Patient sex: M
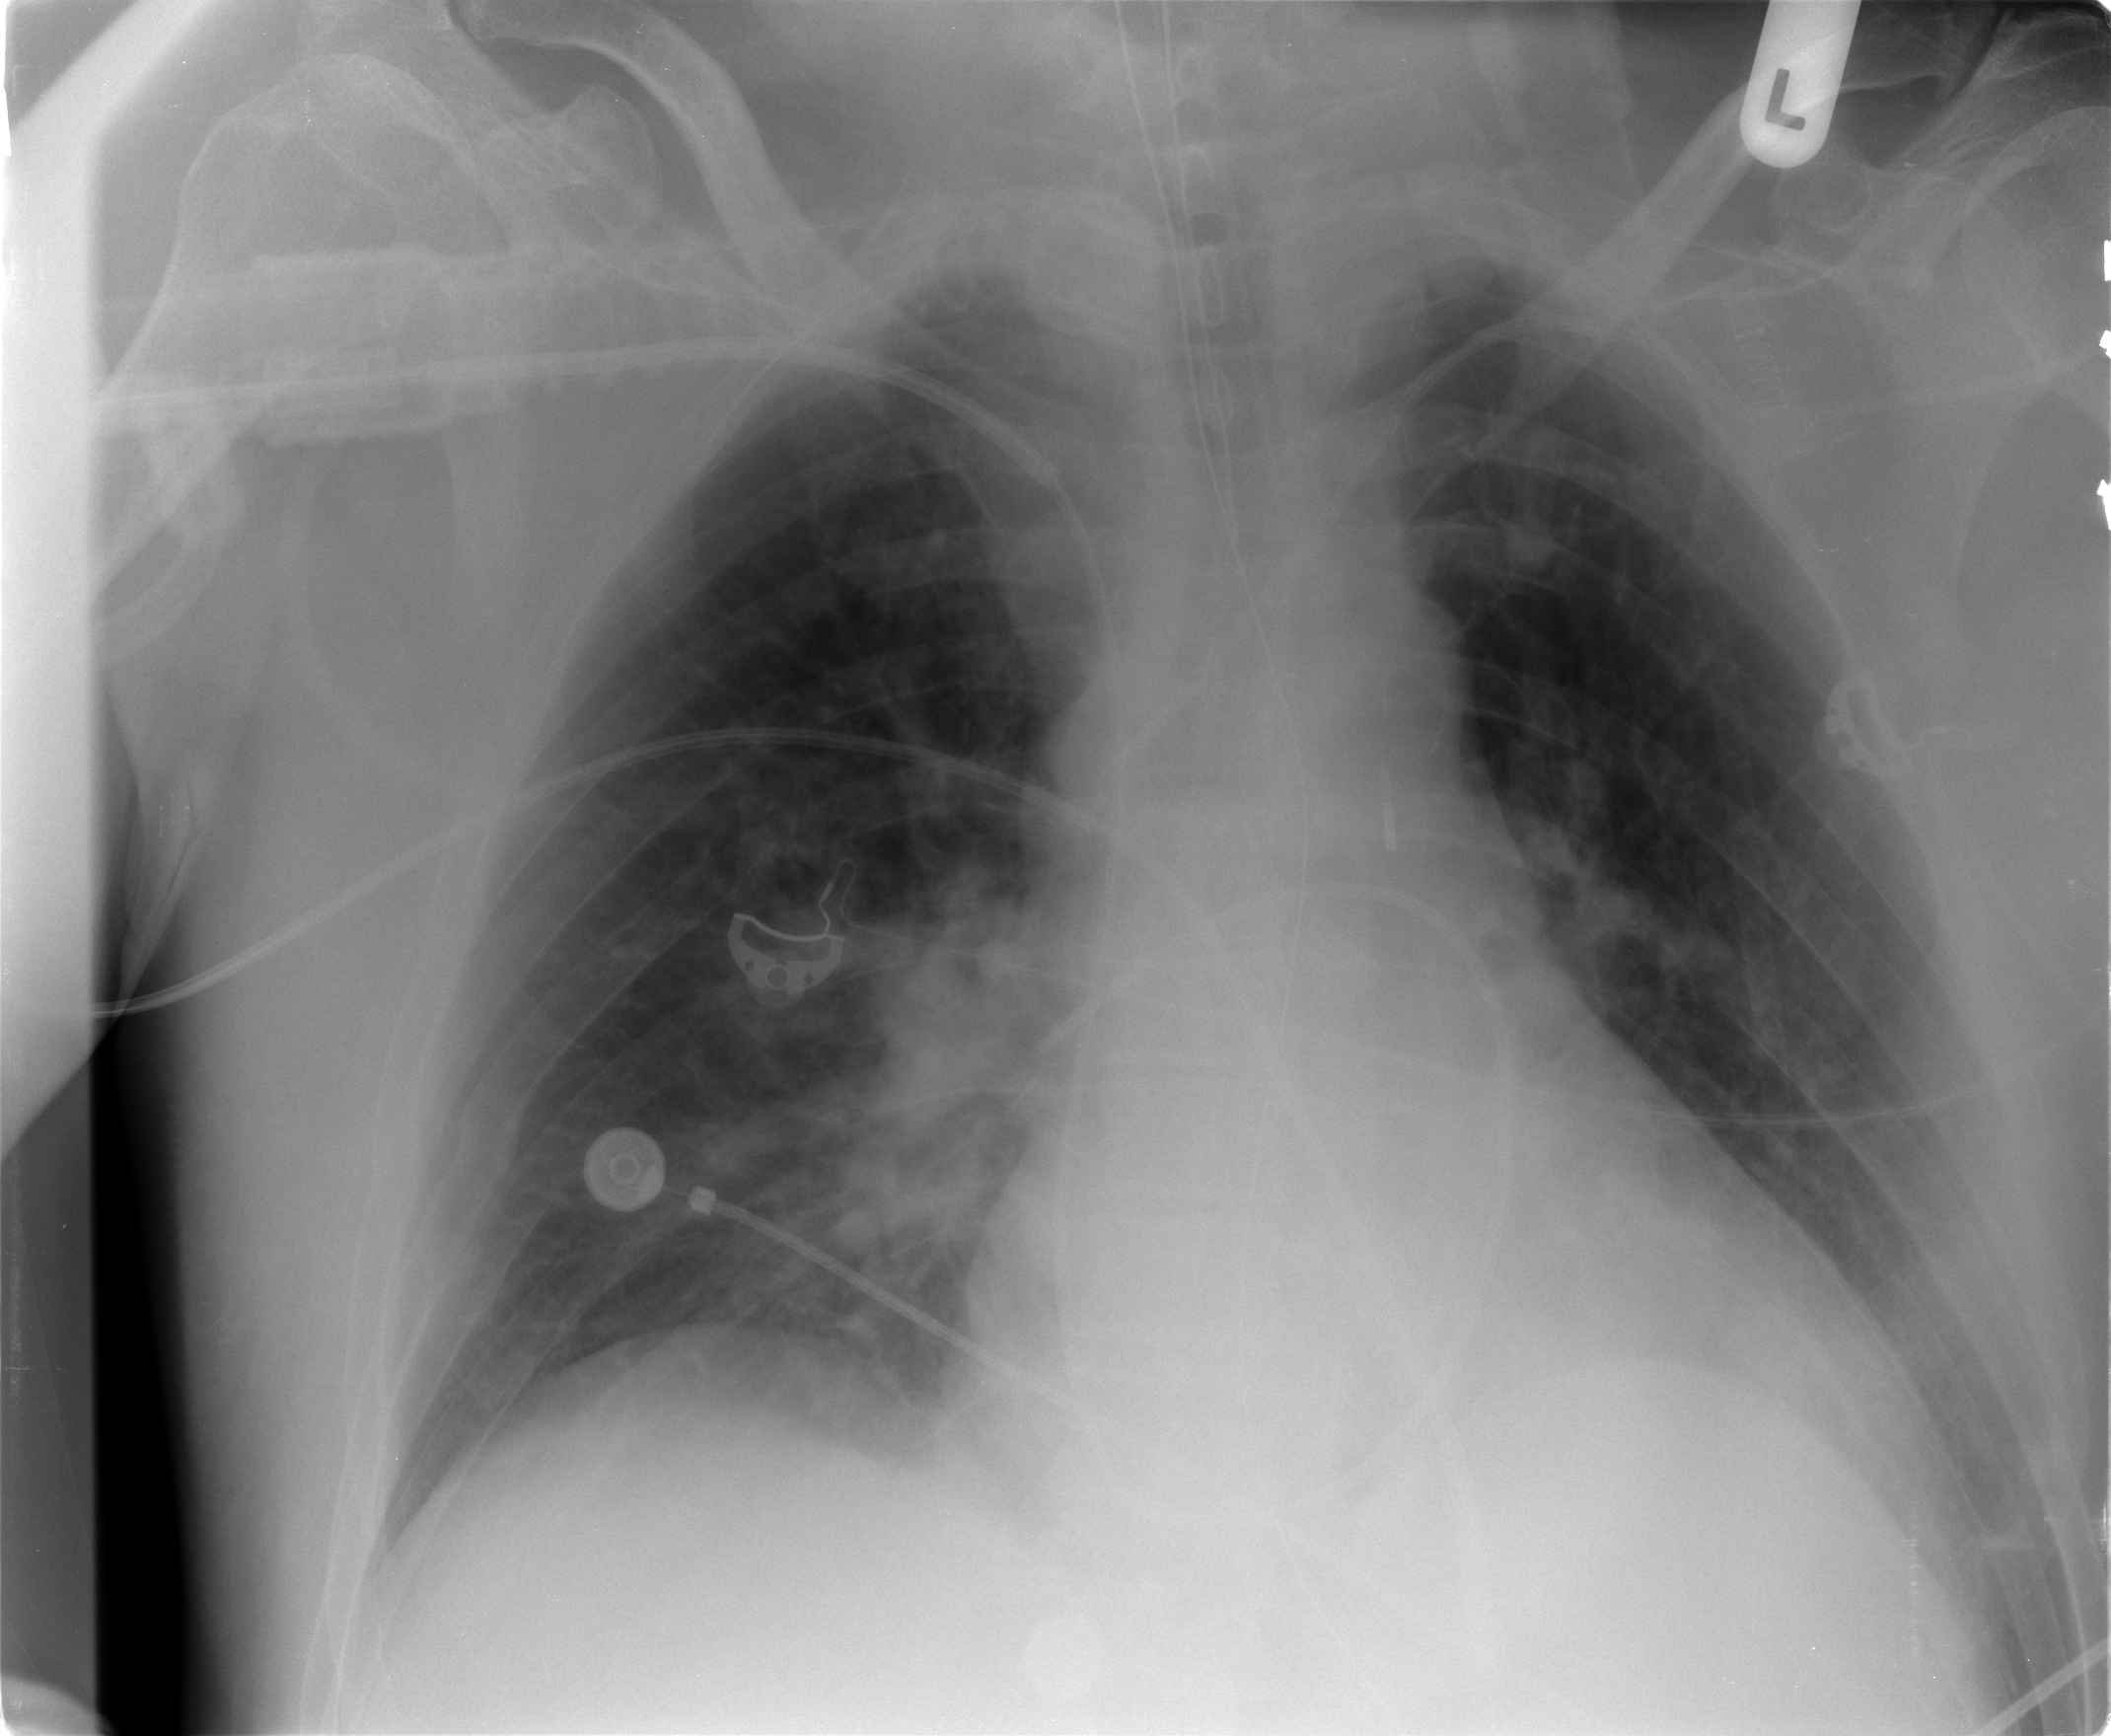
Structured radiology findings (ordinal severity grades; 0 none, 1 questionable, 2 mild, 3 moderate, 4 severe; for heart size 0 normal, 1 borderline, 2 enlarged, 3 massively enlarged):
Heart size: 3
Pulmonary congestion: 2
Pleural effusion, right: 0
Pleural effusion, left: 0
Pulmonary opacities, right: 1
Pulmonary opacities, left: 0
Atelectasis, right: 0
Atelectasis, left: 0